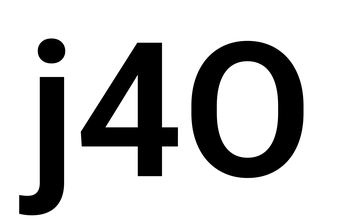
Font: Roboto_SemiBold